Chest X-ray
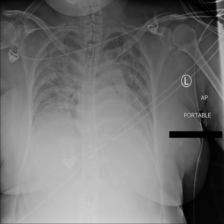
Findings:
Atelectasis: negative
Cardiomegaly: negative
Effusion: negative
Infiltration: negative
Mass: negative
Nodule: negative
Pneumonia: negative
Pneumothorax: negative
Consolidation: negative
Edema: positive
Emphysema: negative
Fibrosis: negative
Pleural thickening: negative
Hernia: negative